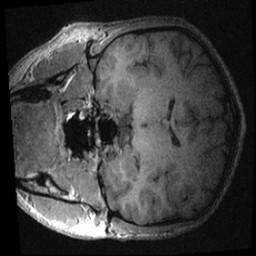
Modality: T1w
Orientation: coronal
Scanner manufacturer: ge
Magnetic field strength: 3 T
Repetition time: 0.007008 s
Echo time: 0.002612 s